Question: i need help in the creation of the macro. Ill try to explain the function i want it to have:
- -

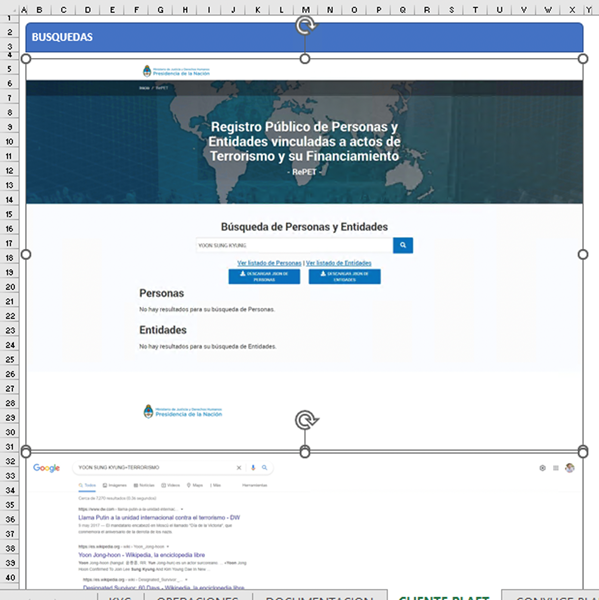
Answer: This might help get you started. This macro/function will line up all images under that blue shape that starts in A1 in the order that they have been pasted into the worksheet. A small gap will be between them and they will be resized to match the width of the header shape.
'''
Sub LineUpAllShapes()
Dim ws As Worksheet
Dim shp As Shape, shpHeader As Shape
Dim colOtherShapes As New Collection
Dim prvShape As Shape
Set ws = ActiveSheet
For Each shp In ws.Shapes
If shp.TopLeftCell.Column = 1 And shp.TopLeftCell.Row = 1 Then
Set shpHeader = shp
Else
colOtherShapes.Add shp
End If
Next shp
If Not shpHeader Is Nothing Then
Set prvShape = shpHeader
For Each shp In colOtherShapes
shp.Width = prvShape.Width
shp.Top = prvShape.Top + prvShape.Height + 5
shp.Left = prvShape.Left
'add border to image
shp.DrawingObject.Border.LineStyle = 1
shp.DrawingObject.Border.Color = vbBlack
shp.DrawingObject.Border.Weight = 2
Set prvShape = shp
Next shp
End If
End Sub
'''